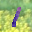
Label: 1